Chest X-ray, PA view. Patient: 65 years old, sex M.
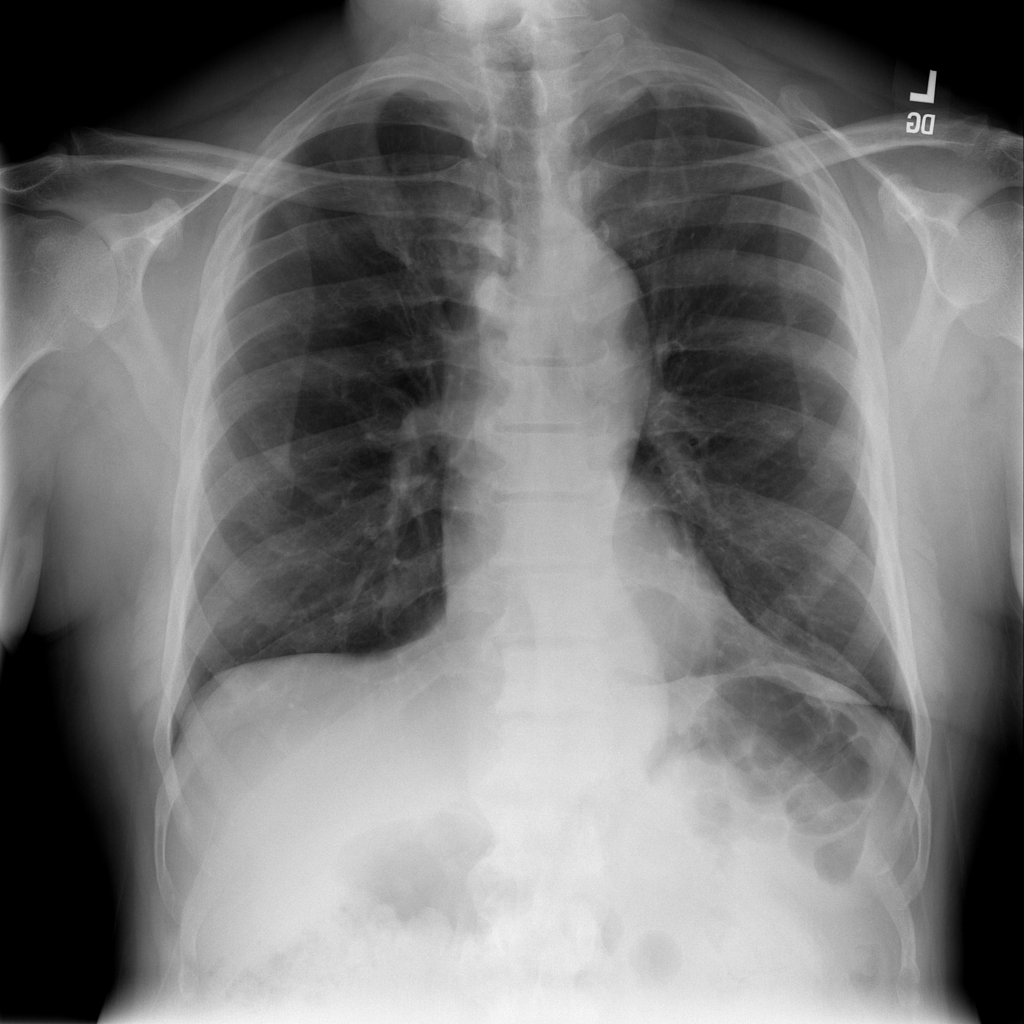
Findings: Infiltration